Question: This question has 2 parts:
1) I'm new to Android development and find implementing the UI on Android quite overwhelming. It would be great help if you could point me to some free UI libraries or give me some advice on how mobile developers go about implementing the UI. Is there some framework of "standard" UI framework which I can use to build simple stuff that aren't directly possible from the Android API? I want to focus more on the content of the app rather than building all the quite common design patterns from scratch.
2) Currently, I'm building an app, which needs to have a gallery. I'm thinking of this

I want to supply a 'Vector' of 'Photo' (which contains URL to the thumbnail and the actual sized image) to this 'View' and get something like that.
Thanks
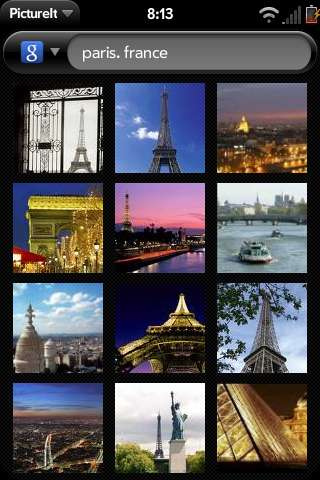
Answer: That app is simply displaying the photos in a gridview. There are many libraries out there but Nostro's Universal Image Loader supports adding images from urls into gridview. <URL>